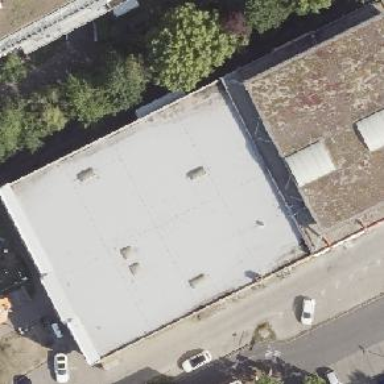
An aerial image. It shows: Furniture shop.